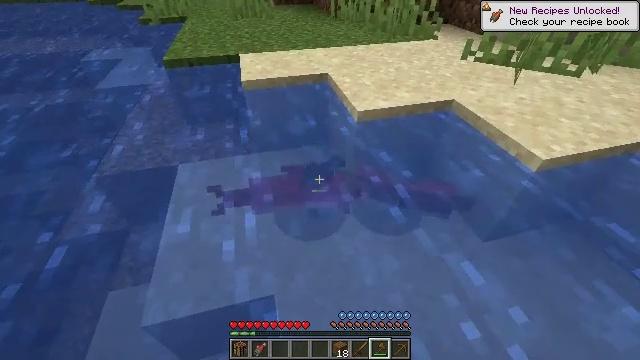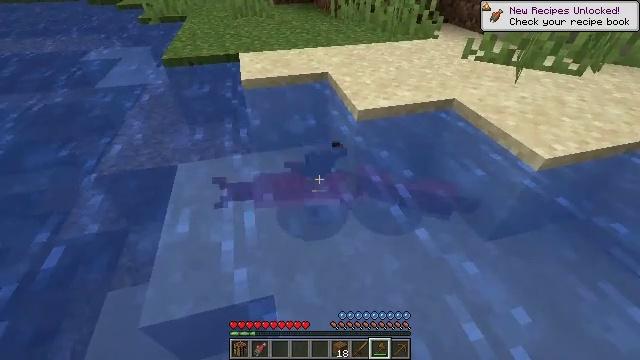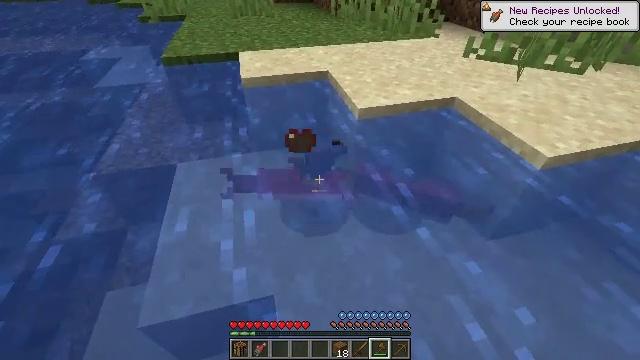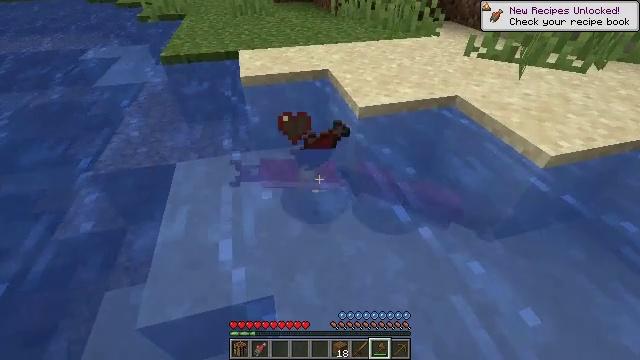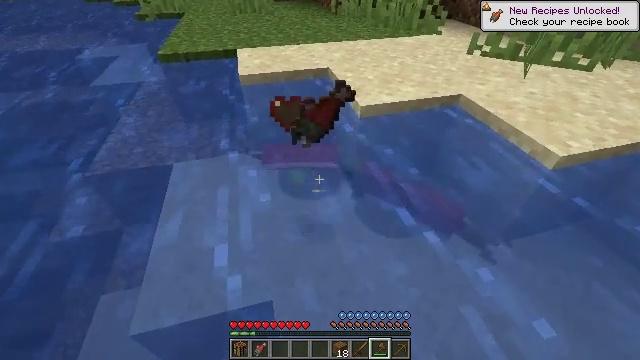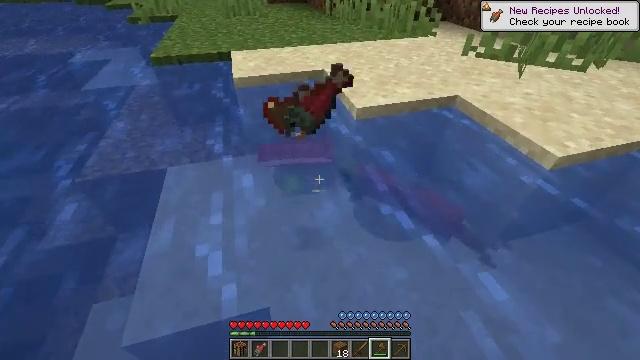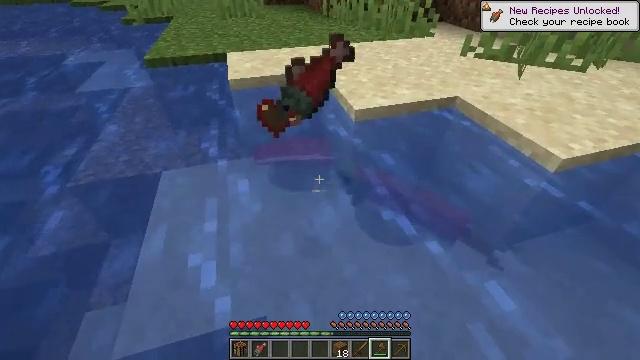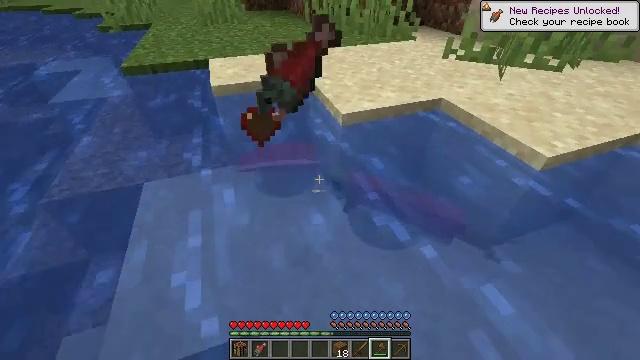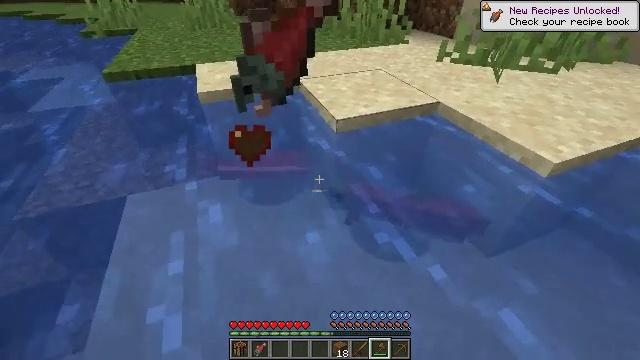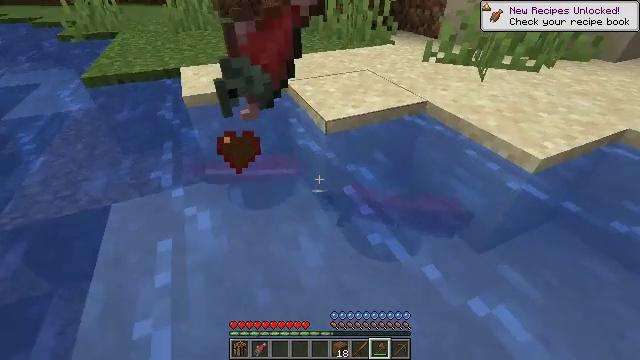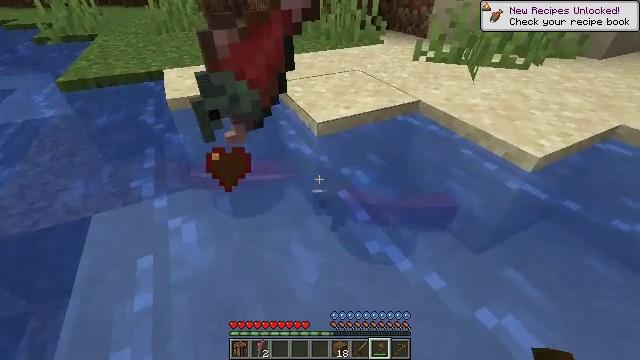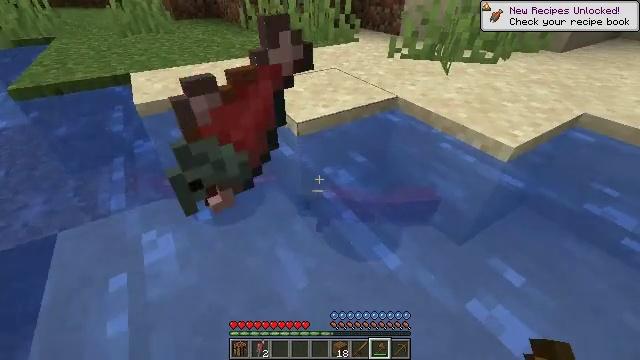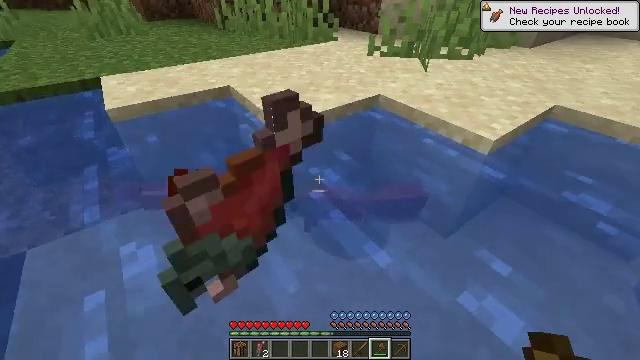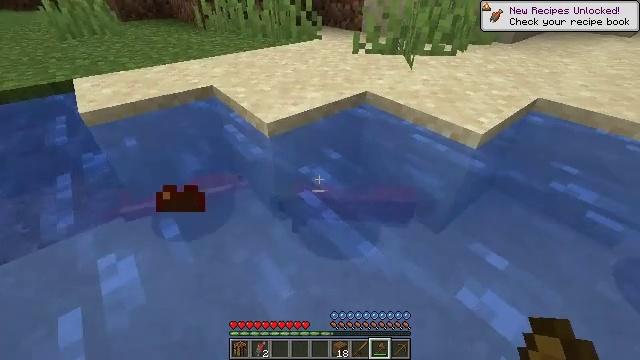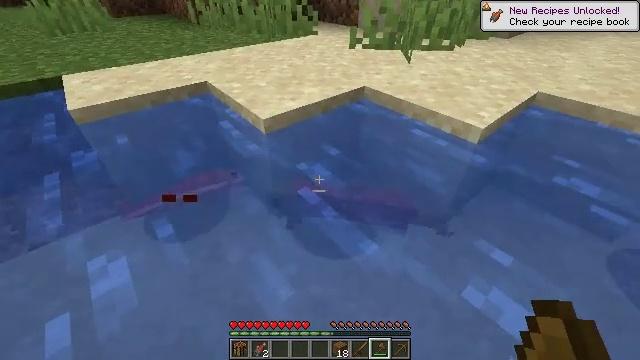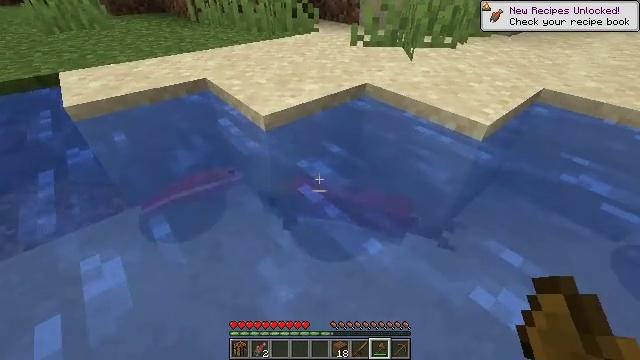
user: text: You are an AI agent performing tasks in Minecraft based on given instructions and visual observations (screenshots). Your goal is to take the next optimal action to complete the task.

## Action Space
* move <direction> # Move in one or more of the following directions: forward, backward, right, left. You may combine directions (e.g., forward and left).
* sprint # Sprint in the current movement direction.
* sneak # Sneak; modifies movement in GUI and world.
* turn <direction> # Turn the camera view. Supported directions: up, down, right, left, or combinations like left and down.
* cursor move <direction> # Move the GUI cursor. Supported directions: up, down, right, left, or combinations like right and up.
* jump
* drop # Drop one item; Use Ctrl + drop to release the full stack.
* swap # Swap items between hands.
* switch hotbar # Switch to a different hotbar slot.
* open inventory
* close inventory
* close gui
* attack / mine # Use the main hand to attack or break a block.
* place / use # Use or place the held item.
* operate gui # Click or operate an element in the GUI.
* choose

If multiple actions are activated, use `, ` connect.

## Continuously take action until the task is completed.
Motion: motion action
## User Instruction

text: Fish and kill the salmon.
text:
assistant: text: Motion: no_op
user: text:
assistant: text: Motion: no_op
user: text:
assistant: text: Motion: move forward
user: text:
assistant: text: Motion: move forward
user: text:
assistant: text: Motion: move forward, turn right
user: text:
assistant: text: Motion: move forward
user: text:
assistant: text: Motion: move forward, turn right
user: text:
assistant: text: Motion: move forward, turn right
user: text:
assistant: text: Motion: turn right
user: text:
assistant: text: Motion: turn right
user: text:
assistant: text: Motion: turn right
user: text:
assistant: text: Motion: turn right
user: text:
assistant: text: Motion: turn right
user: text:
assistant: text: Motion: no_op
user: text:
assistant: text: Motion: no_op
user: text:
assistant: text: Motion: no_op
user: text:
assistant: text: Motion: no_op
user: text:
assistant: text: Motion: no_op
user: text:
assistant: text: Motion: no_op
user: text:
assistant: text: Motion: no_op
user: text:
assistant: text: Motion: no_op
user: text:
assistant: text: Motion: attack / mine
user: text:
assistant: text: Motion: attack / mine
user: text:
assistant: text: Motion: attack / mine
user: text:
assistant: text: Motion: no_op
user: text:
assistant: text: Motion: no_op
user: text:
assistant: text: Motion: no_op
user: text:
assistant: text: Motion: no_op
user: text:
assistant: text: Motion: no_op
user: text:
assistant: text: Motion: no_op